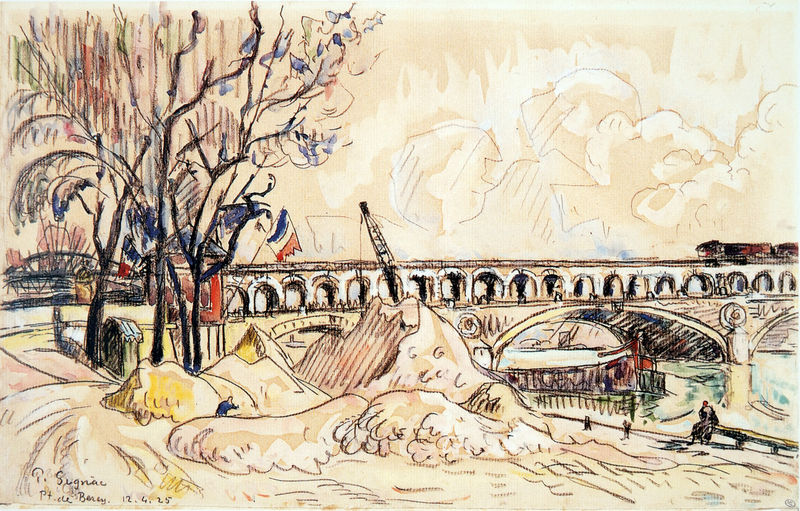
Titel: Le Viaduc du pont du Bercy
Künstler: Paul Signac
Standort: Paris
Institution: Musée du Louvre
Schlagwörter: baum, berg, blau, blätter, felsen, himmel, laub, mann, schatten, wasser, weiß, wolken, aquarell, bäume, fluss, gelb, grün, landschaft, menschen, ocker, sand, see, sitzen, stadt, ufer, äste, braun, bunt, frankreich, grau, licht, männer, orange, paris, pastell, pfeiler, schwarz, skizze, strasse, zeichnung, dach, haus, rot, schnee, weg, beige, lang, mensch, stein, steine, bild, niederlande, signatur, erde, horizont, häuser, hügel, spiegelung, zweige, brücke, hütte, kanal, boden, personen, person, boot, kahn, schiff, wellen, umrisse, bogen, studie, fahne, flagge, tricolor, trikolore, arbeiten, transport, berge, fels, zug, dächer, farbe, formen, grafik, graphik, linien, winter, bank, arbeiter, französisch, seine, joche, flus, dampfer, häuschen, france, datum, geländer, silouetten, bögen, name, steinbrücke, haufen, kran, seil, paul, schraffur, schrafur, konturen, koloriert, bleistift, entwurf, arkaden, toilette, schnörkel, cezanne, man, tree, rundbögen, back, eisenbahn, eisenbahnbrücke, lokomotive, rötlich, garde, etagen, schiene, schienen, signac, aquädukt, viadukt, stockwerke, color, sandhaufen, flag, bridge, bund, angler, pont, brückenbogen, baustelle, zeichung, erdhügel, paul signac, stifte, vorzeichnung, frachter, brückenpfeiler, asser, flussw, coloriert, waggon, kringel, bleu blanc rouge, bercy, berny, blendarkeden, brück, brückenbögen, farbskizze, flachbögen, flache bögen, frachtkahn, frachtschiff, kalh, krahn, medallons, riesenrad, schneehaufen, tranportschiff, draw, eichnung, lb, hwarz, krikolore, ke, uger, zugbaum, 12.4.25, sugnac, preparation draw